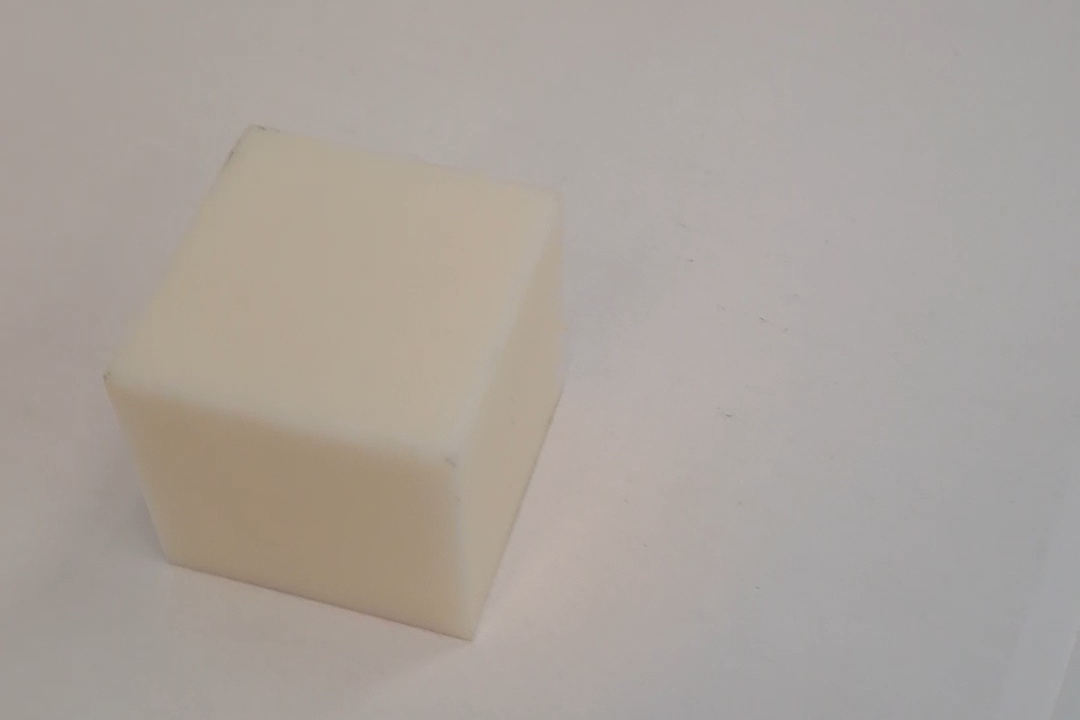
Label: Cuboid